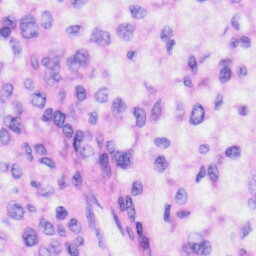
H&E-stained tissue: Liver